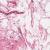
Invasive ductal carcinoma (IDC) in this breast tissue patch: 0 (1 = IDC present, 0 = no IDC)